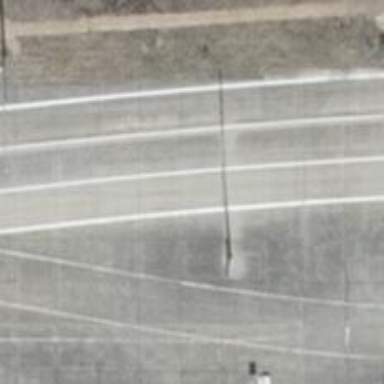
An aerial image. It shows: Catenary mast for power lines.